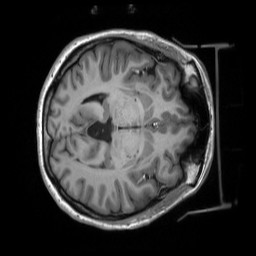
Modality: T1w
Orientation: axial
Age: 35
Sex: female
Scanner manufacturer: siemens
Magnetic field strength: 3 T
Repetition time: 2.53 s
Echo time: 0.00219 s